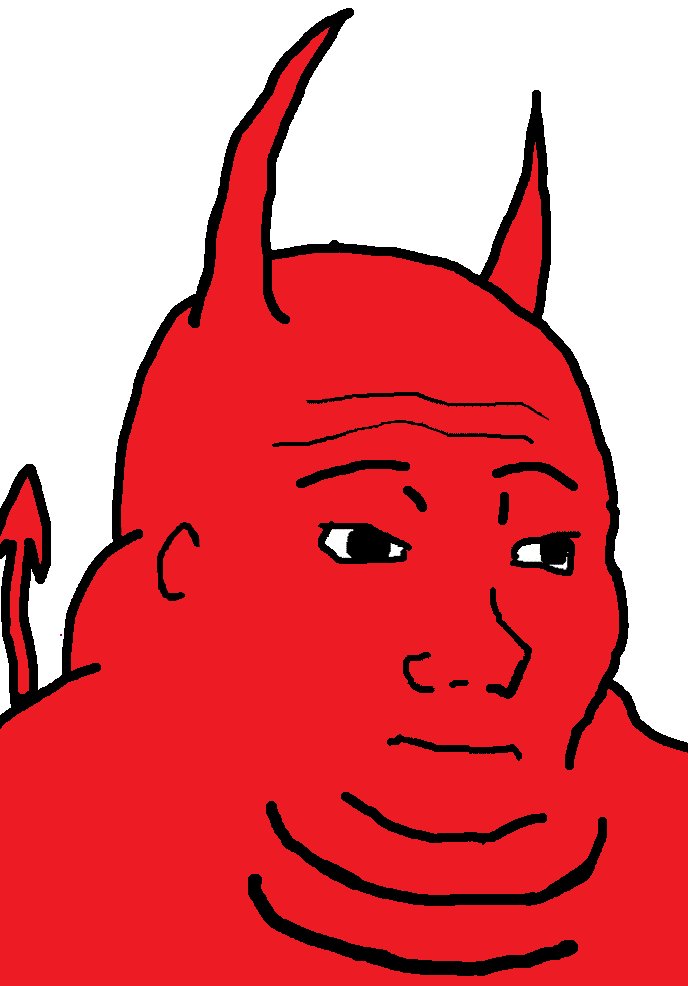
Label: 5_Blobjak